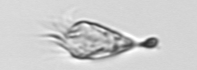
Label: Paratontonia_gracillima